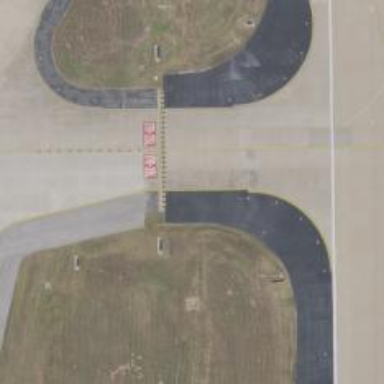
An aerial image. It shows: View of taxiway at the airport.